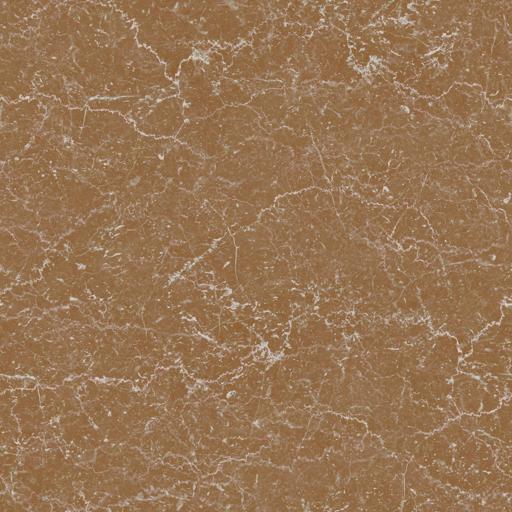
Tags: brown marble reflective shiny